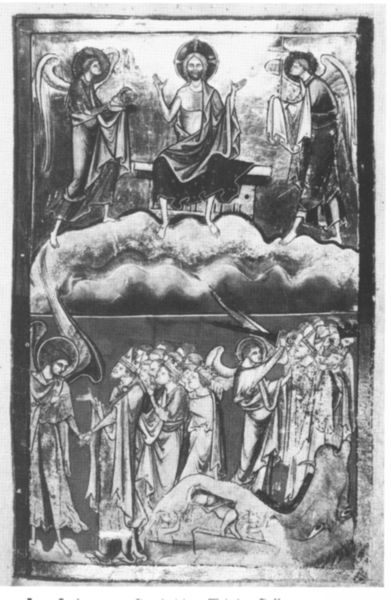
Titel: Psalter
Institution: Cambridge, Trinity College
Schlagwörter: gruppe, himmel, mann, wolken, menschen, schwarz, wolke, richter, geschichte, stein, tod, kirche, drei, engel, thron, buch, kiste, gebet, heiligenschein, nimbus, christus, jesus, segen, jünger, szenen, grablegung, unterwelt, weltenrichter, sünder